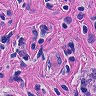
Metastatic tissue present: yes